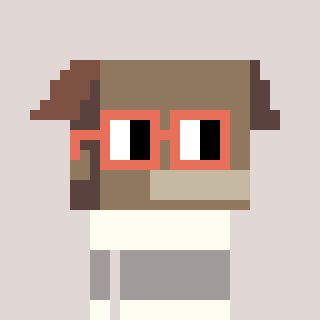
a pixel art character with square orange glasses, a box-shaped head and a grayscale-colored body on a warm background